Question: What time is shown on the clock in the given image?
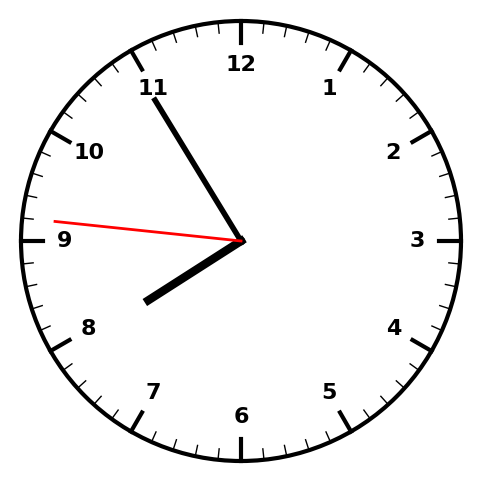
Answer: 07:54:46